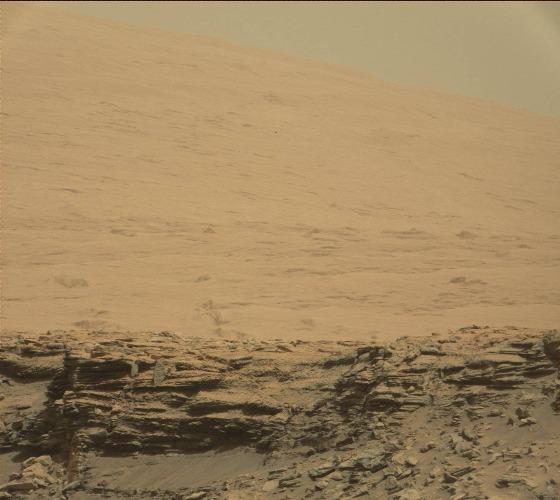
Terrain classes present: Bedrock, Gravel / Sand / Soil, Rock, Shadow, Sky / Distant Mountains